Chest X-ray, PA view. Patient: 50 years old, sex F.
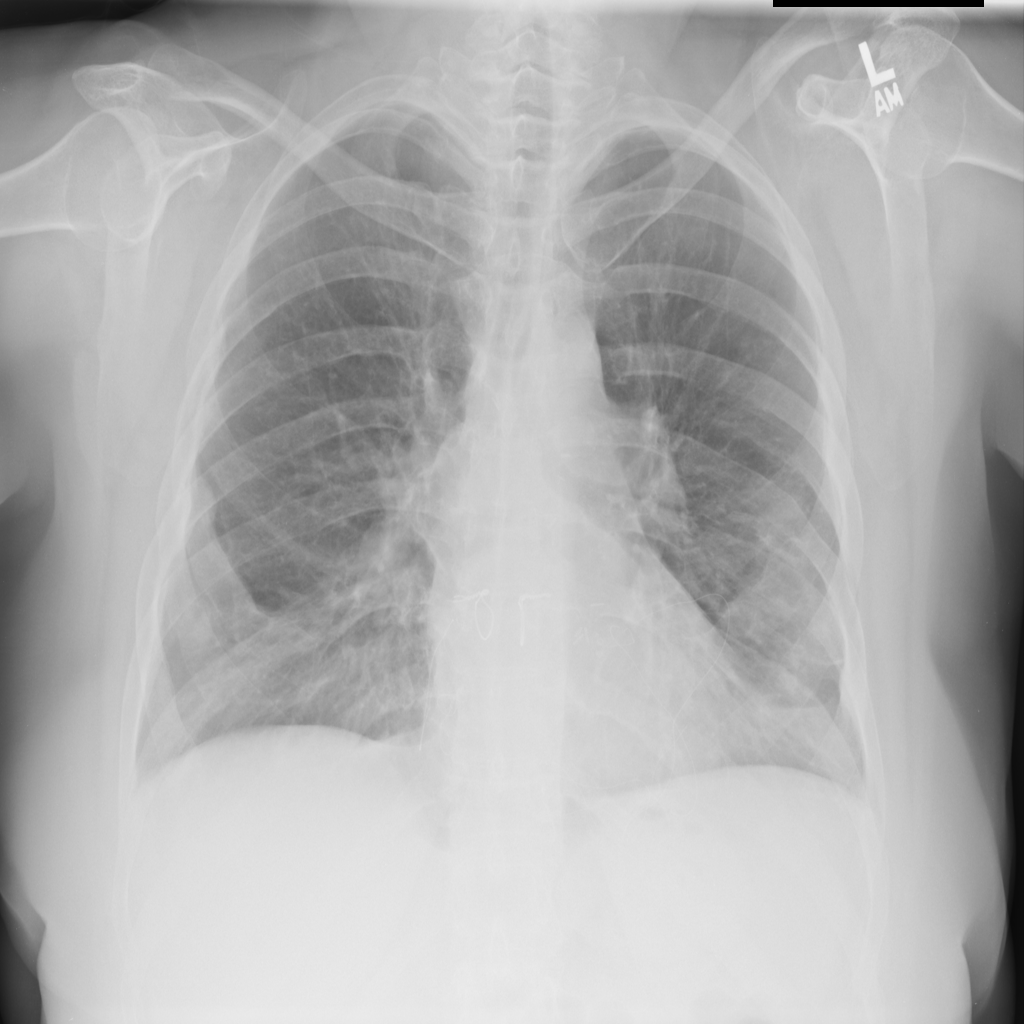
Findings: No Finding